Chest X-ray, PA view. Patient: 64 years old, sex M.
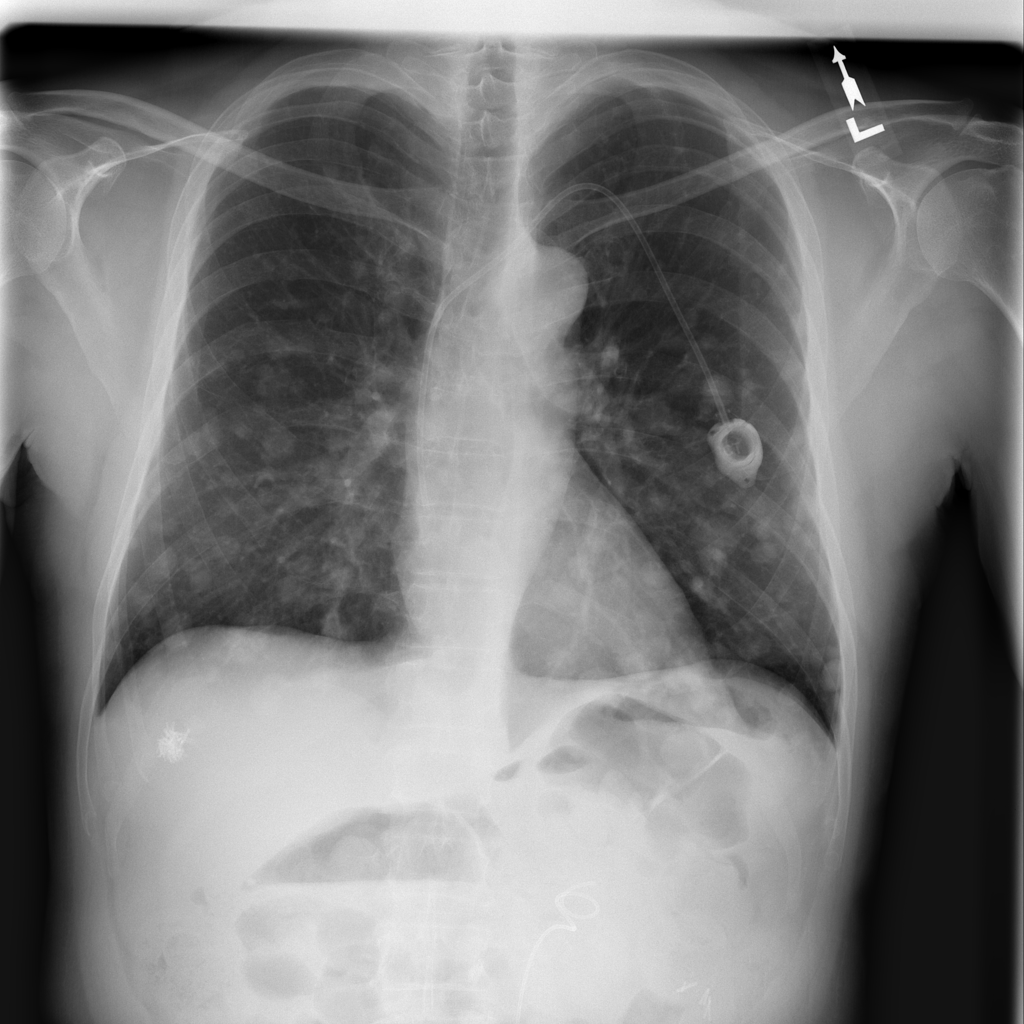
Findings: No Finding